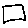
Label: square